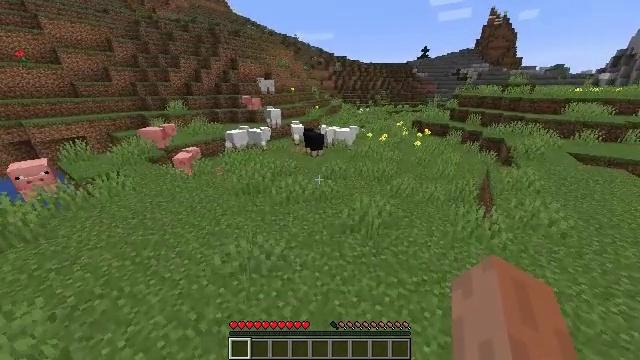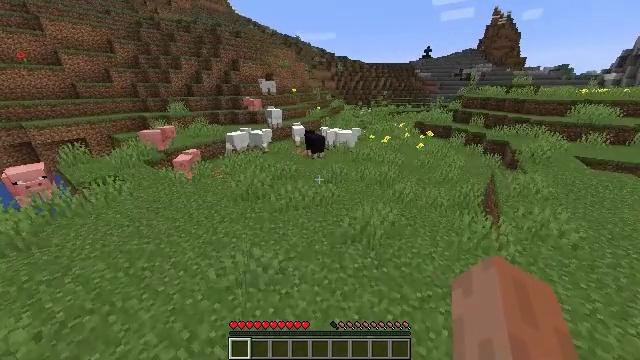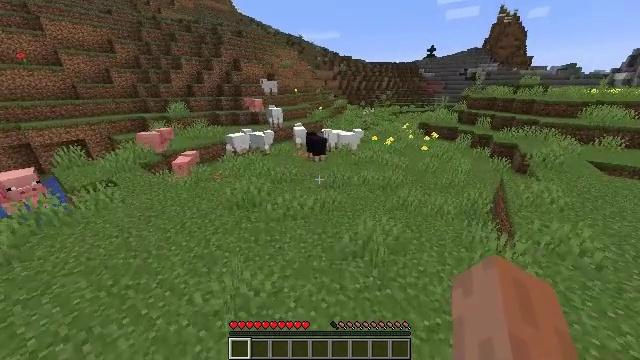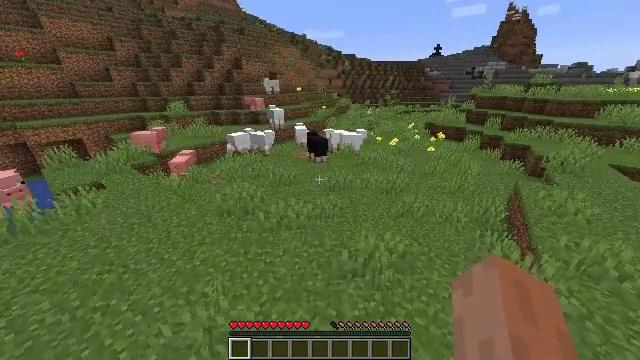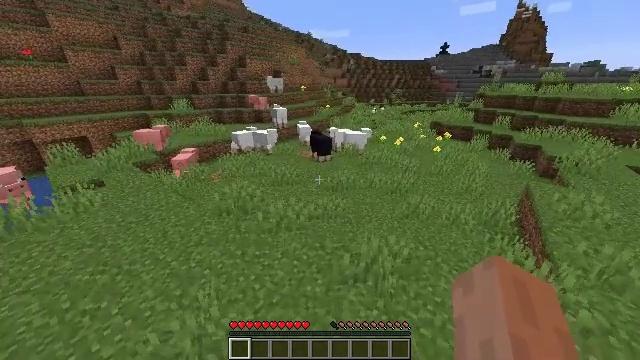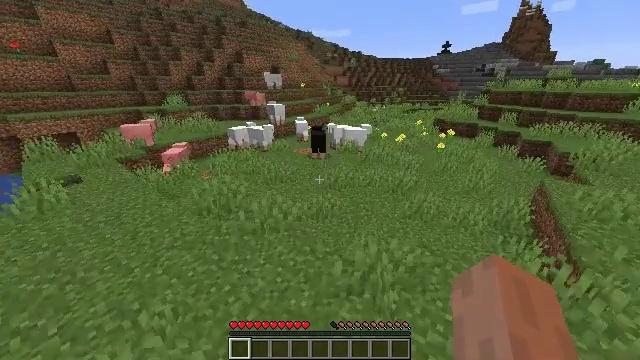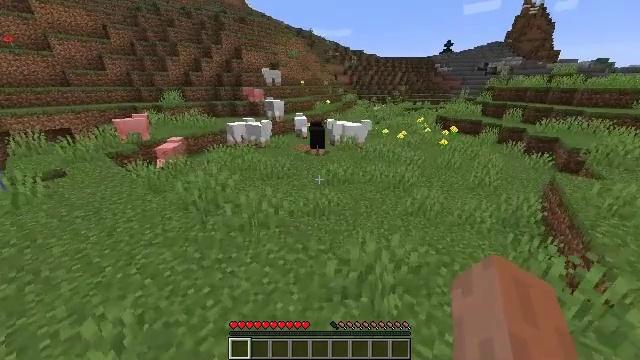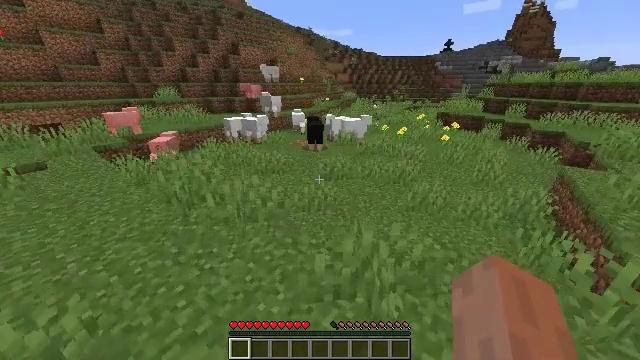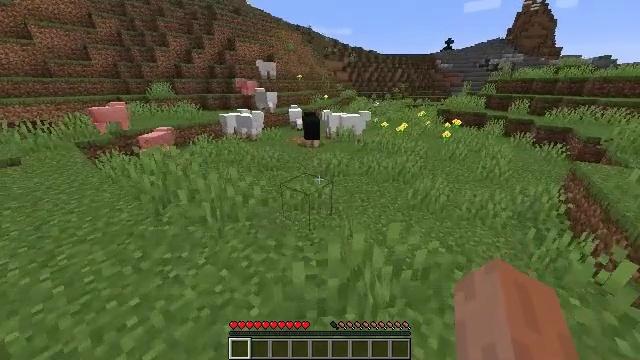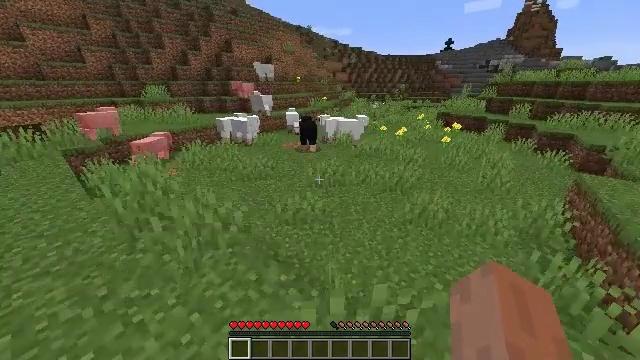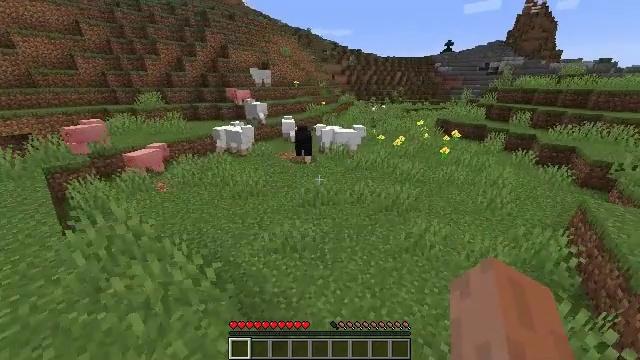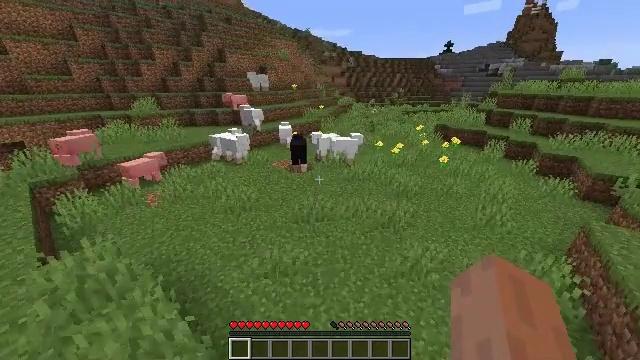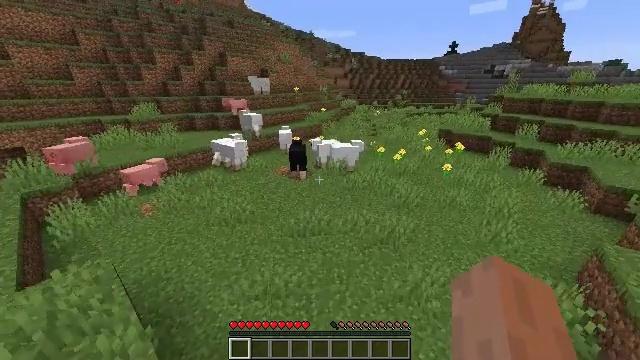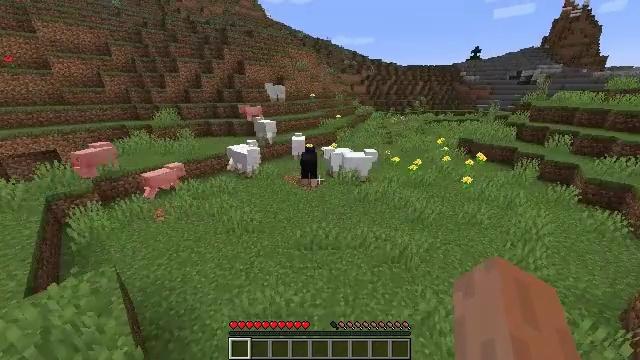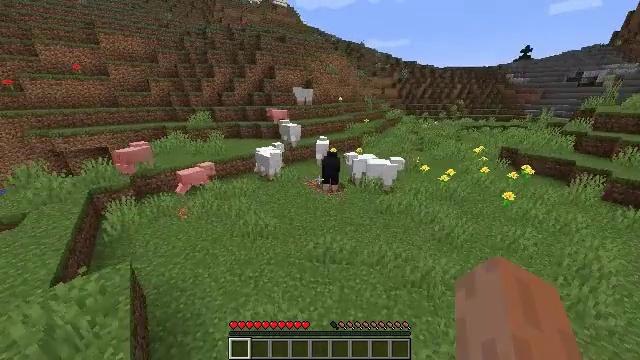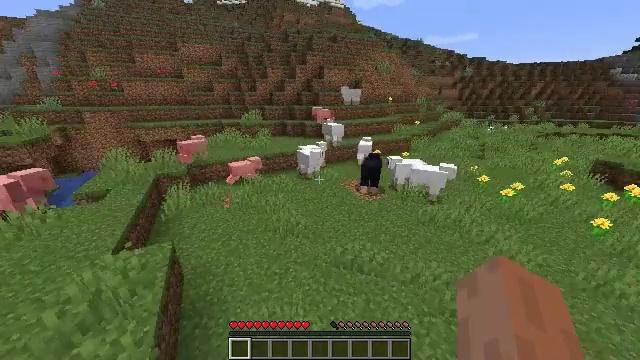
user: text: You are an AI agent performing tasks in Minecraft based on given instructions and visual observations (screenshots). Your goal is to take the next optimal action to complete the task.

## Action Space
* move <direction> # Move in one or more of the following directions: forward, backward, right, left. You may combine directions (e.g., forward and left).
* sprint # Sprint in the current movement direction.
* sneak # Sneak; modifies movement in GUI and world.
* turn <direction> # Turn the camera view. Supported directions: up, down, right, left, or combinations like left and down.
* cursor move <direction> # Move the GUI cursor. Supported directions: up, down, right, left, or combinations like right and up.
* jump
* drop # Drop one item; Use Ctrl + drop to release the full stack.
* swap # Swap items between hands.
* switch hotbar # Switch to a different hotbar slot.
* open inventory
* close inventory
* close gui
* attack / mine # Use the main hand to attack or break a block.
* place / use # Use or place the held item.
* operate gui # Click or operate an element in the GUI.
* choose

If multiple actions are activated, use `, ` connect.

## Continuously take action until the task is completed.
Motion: motion action
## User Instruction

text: Harvest the peony for decoration.
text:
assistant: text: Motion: move forward and move right, sprint, jump
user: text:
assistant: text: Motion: move forward and move right, sprint, jump
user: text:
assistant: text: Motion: move forward and move right, sprint, turn left, jump
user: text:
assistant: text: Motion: move forward and move right, sprint, turn left, jump
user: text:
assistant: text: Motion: move forward and move right, sprint, jump
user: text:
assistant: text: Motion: move forward and move right, sprint, jump
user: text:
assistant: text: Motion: move forward and move right, sprint, jump
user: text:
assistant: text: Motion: move forward and move right, sprint, jump
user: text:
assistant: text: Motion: move forward and move right, sprint, jump
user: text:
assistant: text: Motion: move forward and move right, sprint, jump
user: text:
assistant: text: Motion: move forward and move right, sprint, jump
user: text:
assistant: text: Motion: move forward and move right, sprint, jump
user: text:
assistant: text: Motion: move forward and move right, sprint, turn left and up, jump
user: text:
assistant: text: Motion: move forward and move right, sprint, turn left, jump
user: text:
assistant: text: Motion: move forward and move right, sprint, turn left, jump
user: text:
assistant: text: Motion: move forward and move right, sprint, turn left, jump
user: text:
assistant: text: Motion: move forward and move right, sprint, turn left, jump
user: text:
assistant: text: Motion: move forward and move right, sprint, turn left, jump
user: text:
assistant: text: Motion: move forward and move right, sprint, turn left
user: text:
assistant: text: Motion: move forward and move right, sprint, turn left
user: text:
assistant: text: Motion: move forward, sprint
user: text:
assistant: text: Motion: move forward, sprint
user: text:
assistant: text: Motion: move forward, sprint
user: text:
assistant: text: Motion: move forward, sprint
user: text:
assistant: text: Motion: move forward, sprint
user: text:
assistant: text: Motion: move forward, sprint
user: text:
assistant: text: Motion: move forward, sprint
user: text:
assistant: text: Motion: move forward, sprint
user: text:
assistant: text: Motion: move forward, sprint
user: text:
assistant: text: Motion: move forward, sprint